Brain MRI, t1w sequence, axial 2D slice.
Patient: age 22, sex F, weight 78 kg, height 1.78 m
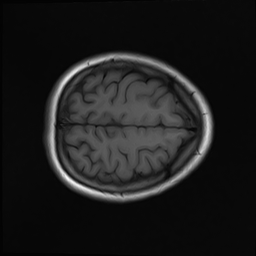